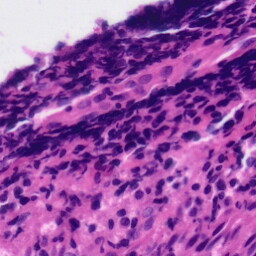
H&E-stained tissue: Tonsil